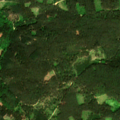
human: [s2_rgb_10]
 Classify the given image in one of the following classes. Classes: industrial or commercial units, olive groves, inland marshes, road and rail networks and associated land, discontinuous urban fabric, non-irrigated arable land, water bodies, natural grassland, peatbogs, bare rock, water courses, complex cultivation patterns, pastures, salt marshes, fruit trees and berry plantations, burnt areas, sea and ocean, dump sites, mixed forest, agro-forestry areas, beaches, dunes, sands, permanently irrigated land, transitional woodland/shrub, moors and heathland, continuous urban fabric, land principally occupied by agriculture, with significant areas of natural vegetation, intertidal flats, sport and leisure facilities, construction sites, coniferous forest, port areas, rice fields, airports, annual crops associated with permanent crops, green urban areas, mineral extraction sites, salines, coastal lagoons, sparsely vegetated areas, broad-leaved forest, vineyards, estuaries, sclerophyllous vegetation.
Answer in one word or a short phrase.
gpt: coniferous forest